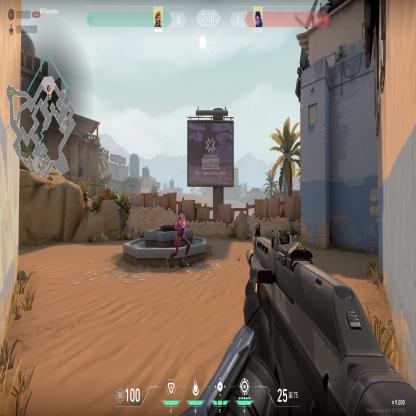
Label: enemy